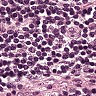
Metastatic tissue present: no